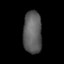
Tissue: lung
Cell type: Epithelial cells
Senescence score: 0.1915
Nuclear area (px): 774
Mean DAPI intensity: 93.828